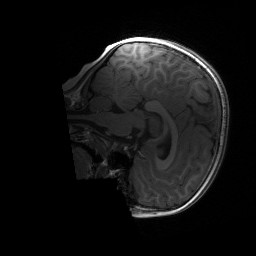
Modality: T1w
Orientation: sagittal
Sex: female
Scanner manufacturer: siemens
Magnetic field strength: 3 T
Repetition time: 1.9 s
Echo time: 0.00243 s